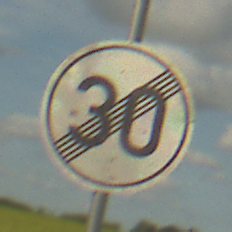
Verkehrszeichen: EndeGeschwindigkeit30
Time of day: Midday
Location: Outdoor (RoadRail)
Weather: PartlyCloudy
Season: NotSpecified
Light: Natural